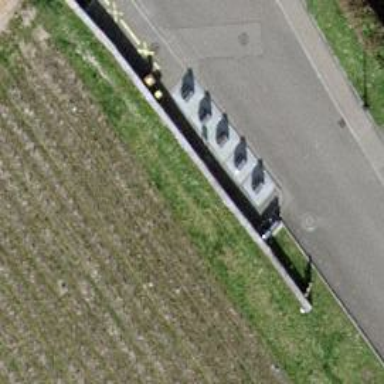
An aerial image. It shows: Recycling container at amenity designated for recycling.